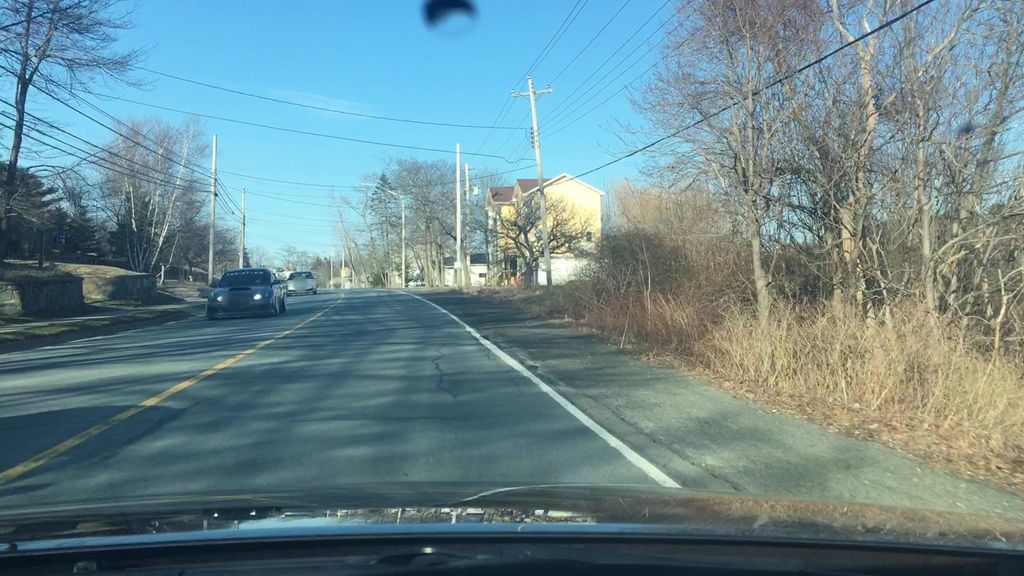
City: halifax